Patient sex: M
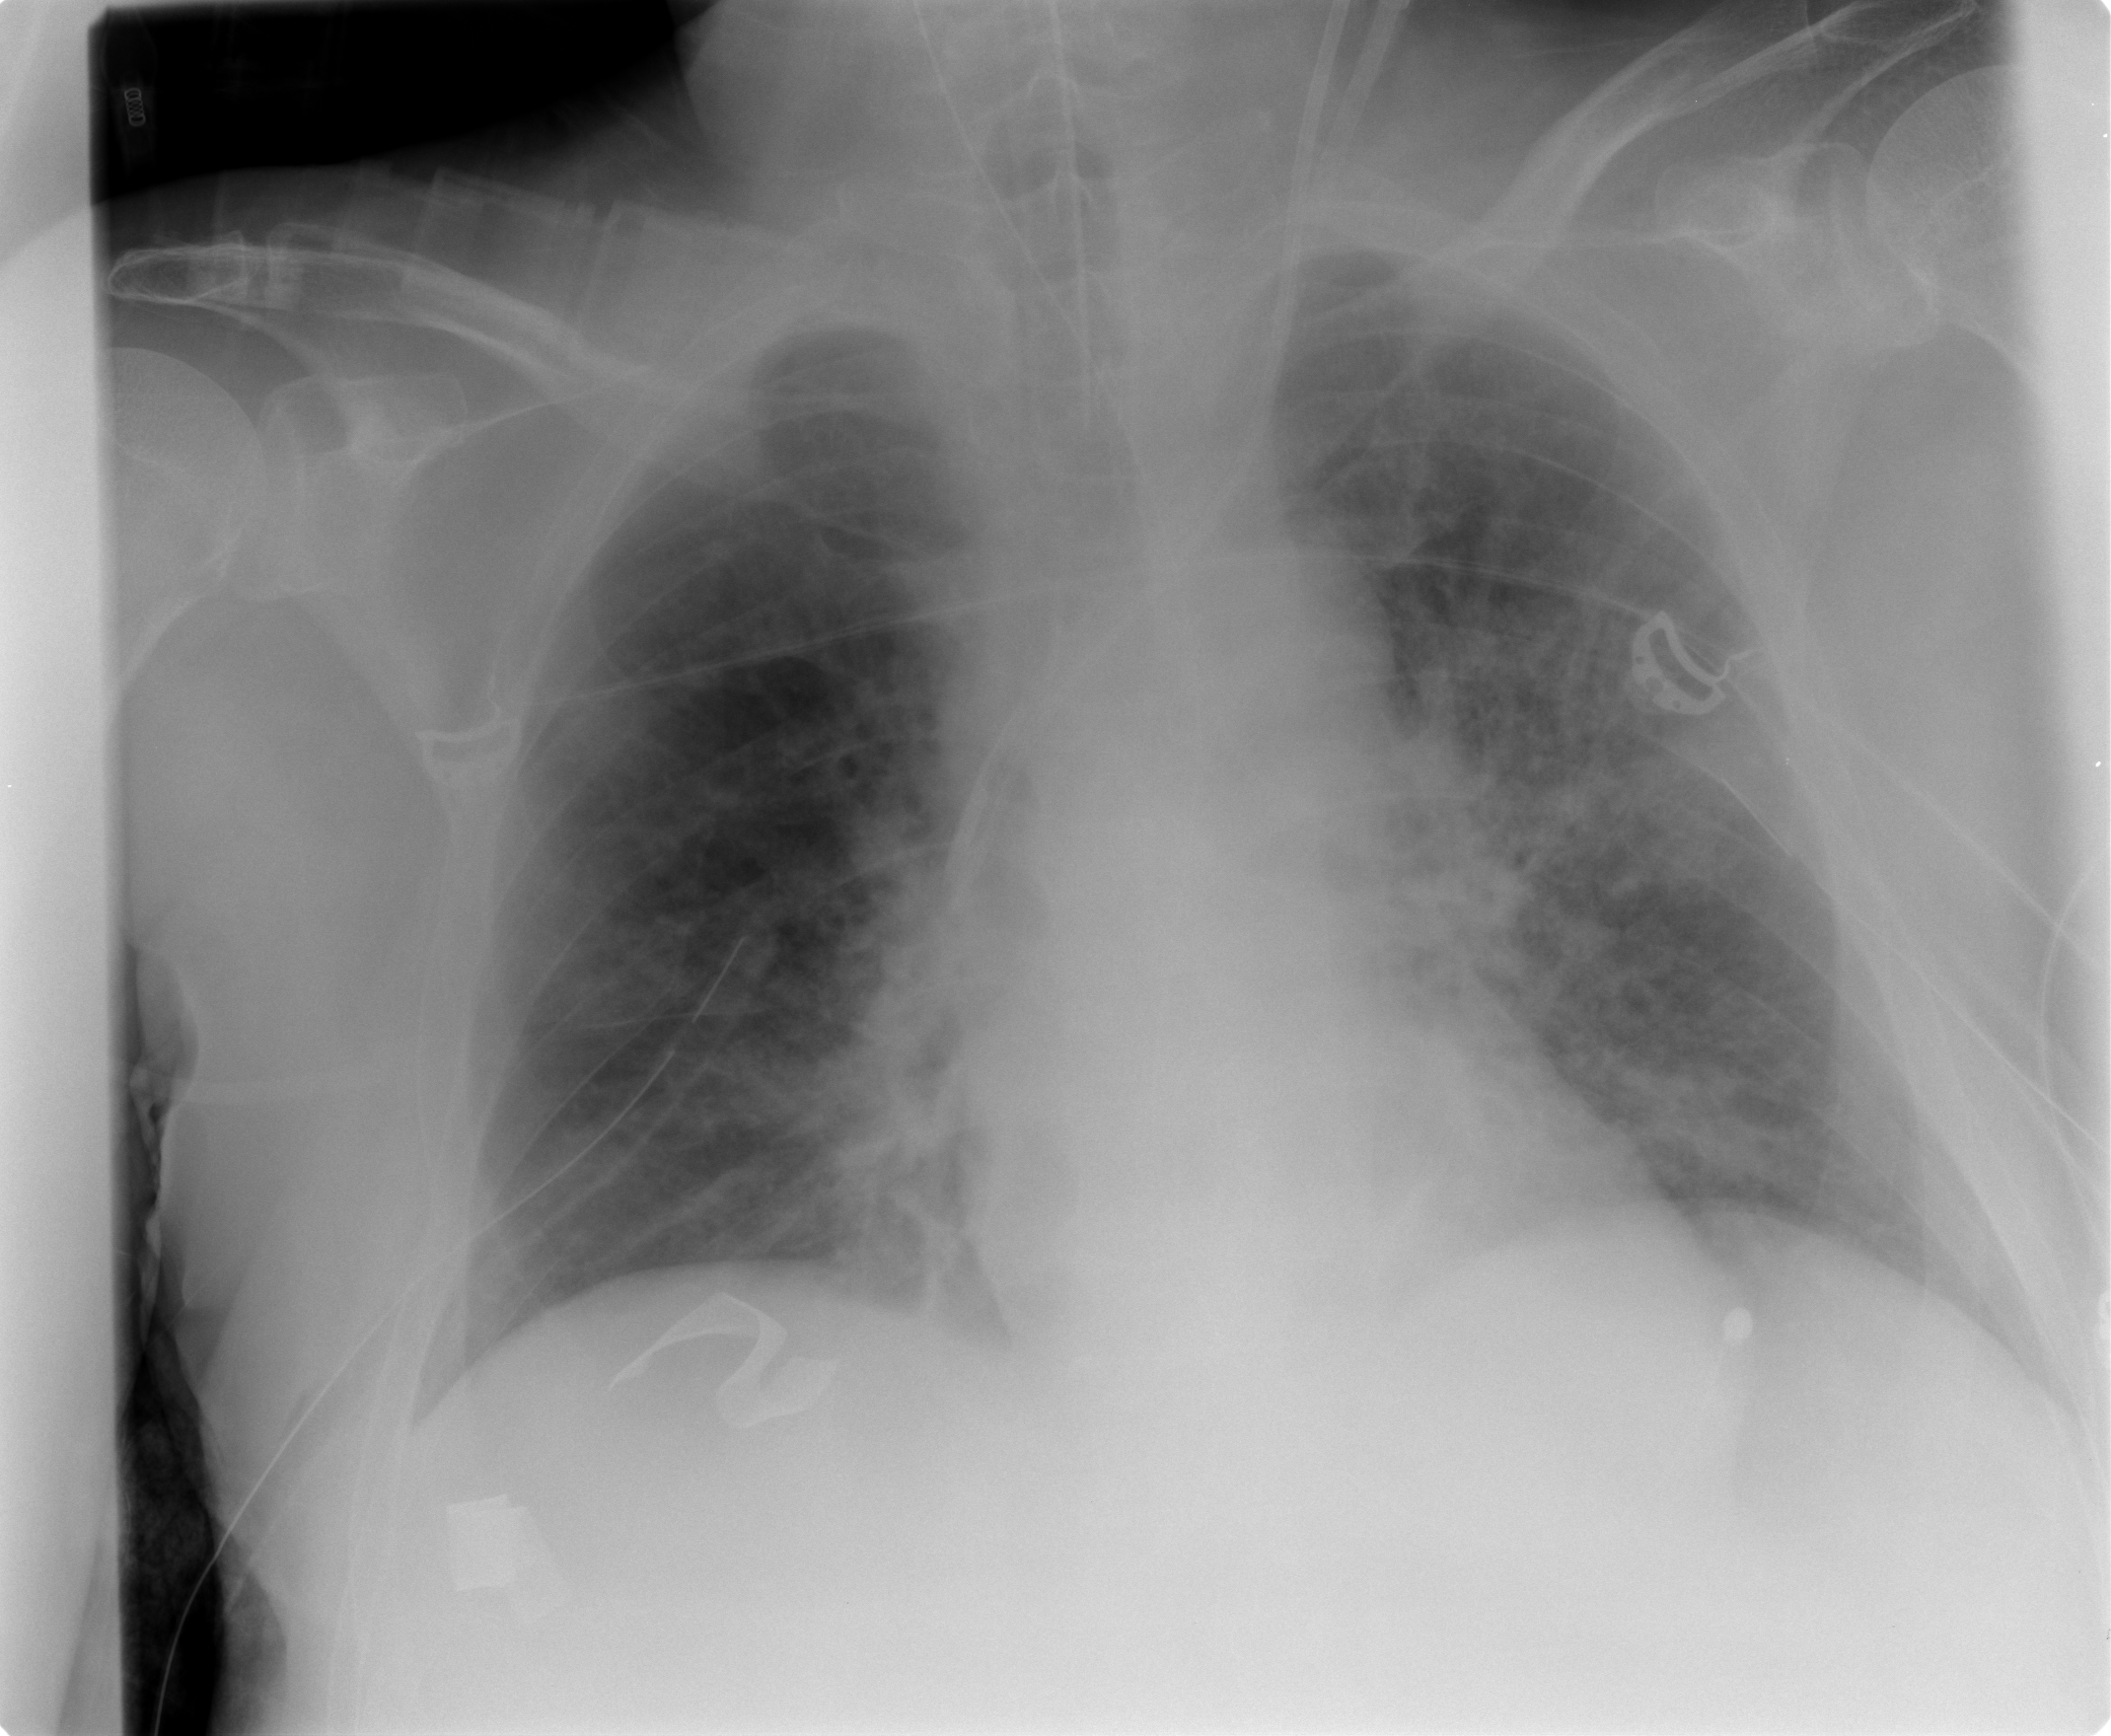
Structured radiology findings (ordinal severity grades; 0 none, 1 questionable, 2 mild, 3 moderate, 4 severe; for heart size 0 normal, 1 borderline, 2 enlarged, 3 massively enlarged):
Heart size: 0
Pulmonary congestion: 0
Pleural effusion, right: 0
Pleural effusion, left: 0
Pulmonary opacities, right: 2
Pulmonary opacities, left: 2
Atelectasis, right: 1
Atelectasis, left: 1